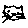
Label: cat